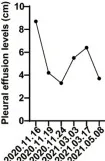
Summary of treatment schedule and associated therapeutic effects. (B) Pleural effusion levels before and after treatment with nivolumab plus chemotherapy by B-mode ultrasound.
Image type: pathology (immunostaining)